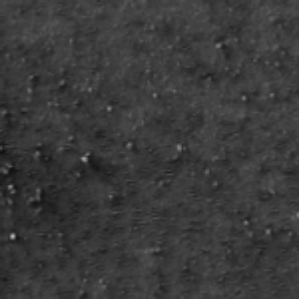
Label: frost